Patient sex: M
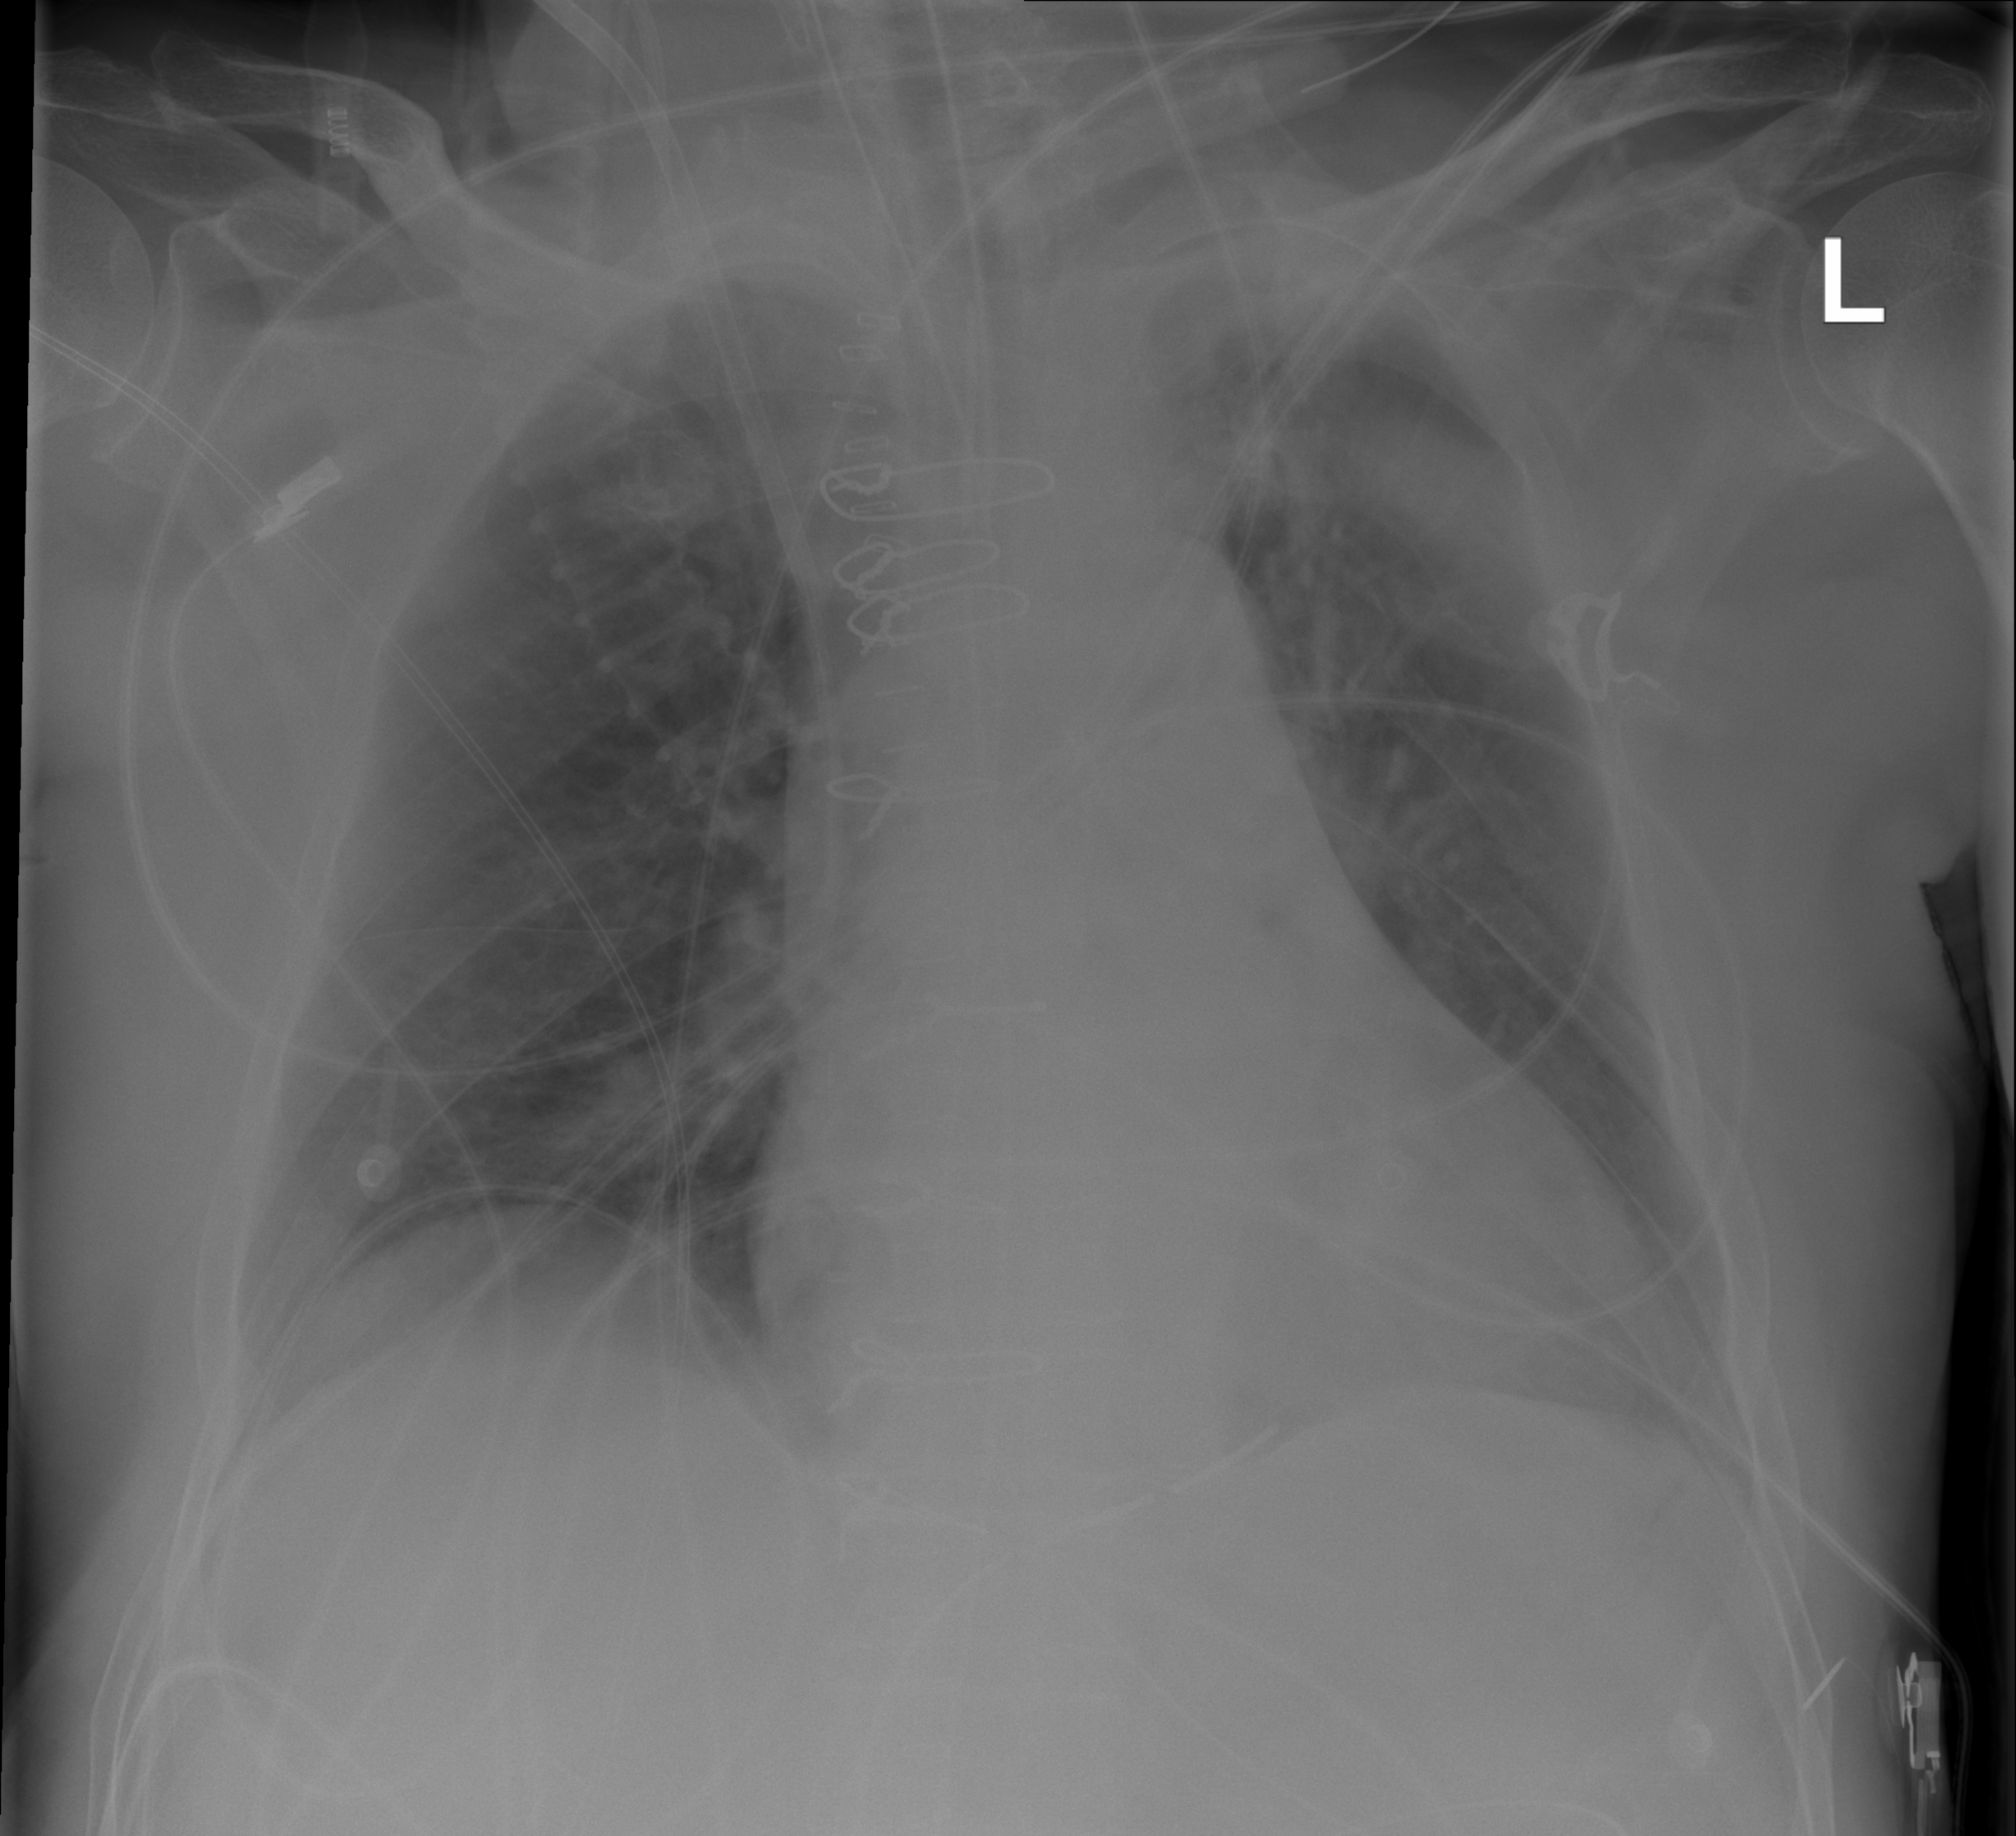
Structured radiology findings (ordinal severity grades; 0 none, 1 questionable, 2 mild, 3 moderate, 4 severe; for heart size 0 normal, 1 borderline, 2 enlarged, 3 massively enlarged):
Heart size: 2
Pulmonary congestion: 0
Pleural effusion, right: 1
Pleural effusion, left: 0
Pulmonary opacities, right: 0
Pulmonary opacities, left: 0
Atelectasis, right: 0
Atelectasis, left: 0